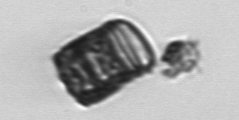
Label: Paralia_sulcata